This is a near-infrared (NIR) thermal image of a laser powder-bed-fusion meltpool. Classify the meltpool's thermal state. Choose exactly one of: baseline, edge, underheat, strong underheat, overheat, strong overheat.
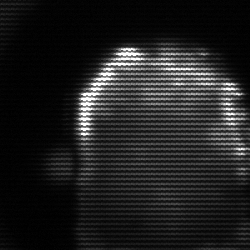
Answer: baseline